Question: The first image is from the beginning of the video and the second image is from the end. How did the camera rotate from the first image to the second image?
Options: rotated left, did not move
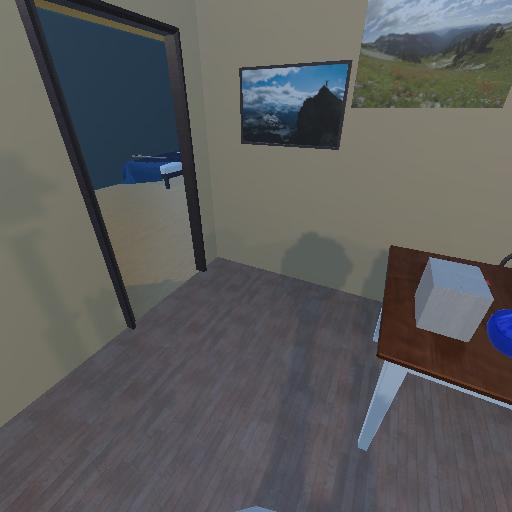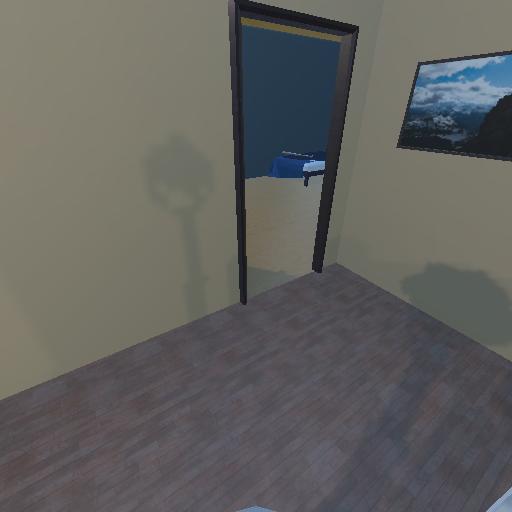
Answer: rotated left